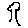
Label: tree